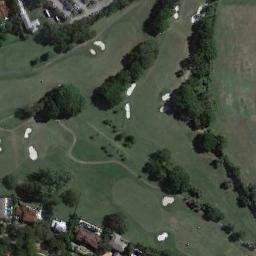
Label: golf_course